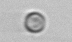
Label: nanoplankton_mix